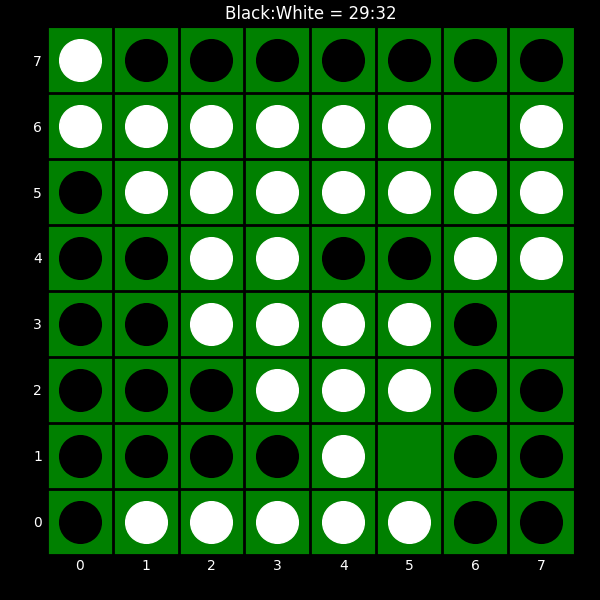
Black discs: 29
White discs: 32